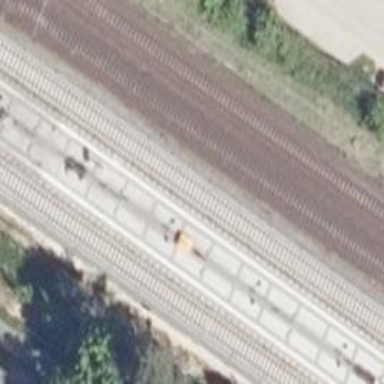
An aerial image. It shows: Close-up of railway platform edge.